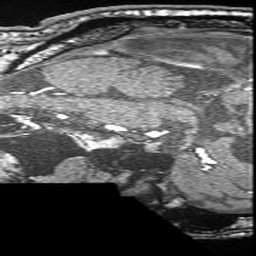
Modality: angio
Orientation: sagittal
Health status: ill
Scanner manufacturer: siemens
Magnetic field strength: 3 T
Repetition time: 0.021 s
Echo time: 0.00343 s